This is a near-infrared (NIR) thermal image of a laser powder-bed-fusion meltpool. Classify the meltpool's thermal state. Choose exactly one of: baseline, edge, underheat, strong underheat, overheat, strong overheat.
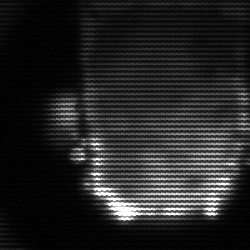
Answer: baseline